Question: Trying to set up a formula where I can pull N counts based off multiple criteria including a date range. A typical Countif formula could work in theory:
'=countifs(D2:D, J2, F2:F, J3, E2:E, J4, G2:G, J5, C2:C, ">="&TODAY()-7, C2:C, "<="&TODAY())'
However, the problem I am facing is I want to be able to still pull the N count even if I leave one or more data validated cells the formula is pulling off of blank. In order to pull anything, you have to select one of the 4 data validated options. As you select more, the data gets more granular. Currently if I leave one cell blank, I then get a zero on the return. Need that not to happen

Any thoughts on how I could make this work?
I have done this with queries before, but I am not sure how to pull N count if use query. Happy to go that route as well if its easiest
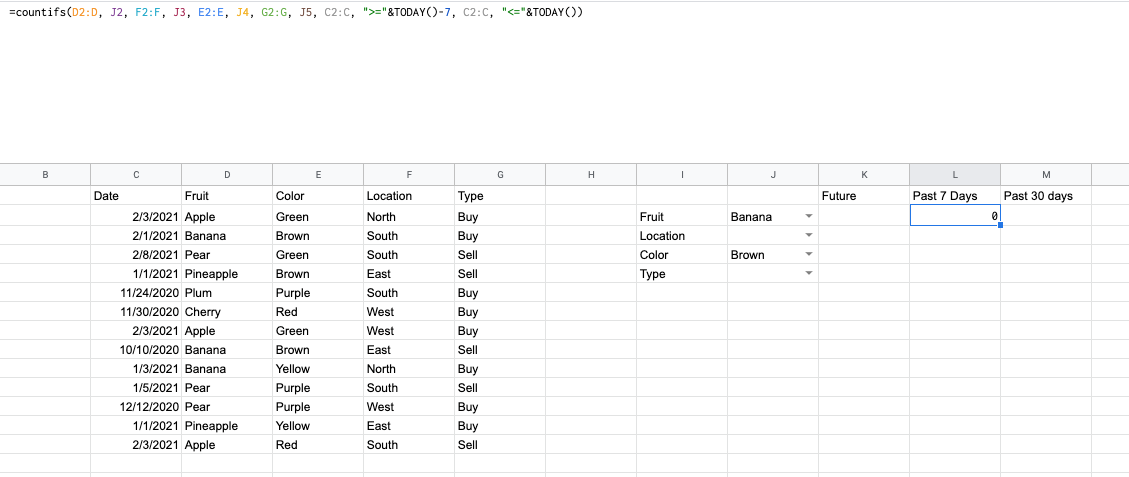
Answer: use:
'''
=COUNTA(IFNA(QUERY(C:G,
"select C
where 1=1 "&
IF(J2="",," and D = '"&J2&"'")&
IF(J3="",," and F = '"&J3&"'")&
IF(J4="",," and E = '"&J4&"'")&
IF(J5="",," and G = '"&J5&"'")&
" and C <= date '"&TEXT(TODAY(), "yyyy-mm-dd")&"'
and C >= date '"&TEXT(TODAY()-7, "yyyy-mm-dd")&"'", 0)))
'''